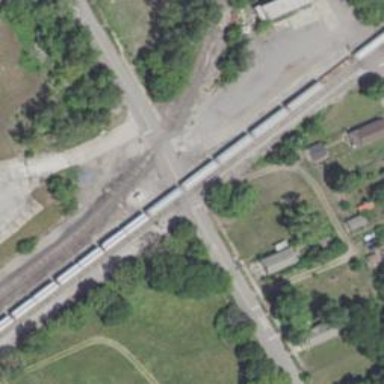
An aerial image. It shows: Level crossing along the railway.